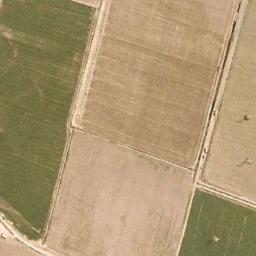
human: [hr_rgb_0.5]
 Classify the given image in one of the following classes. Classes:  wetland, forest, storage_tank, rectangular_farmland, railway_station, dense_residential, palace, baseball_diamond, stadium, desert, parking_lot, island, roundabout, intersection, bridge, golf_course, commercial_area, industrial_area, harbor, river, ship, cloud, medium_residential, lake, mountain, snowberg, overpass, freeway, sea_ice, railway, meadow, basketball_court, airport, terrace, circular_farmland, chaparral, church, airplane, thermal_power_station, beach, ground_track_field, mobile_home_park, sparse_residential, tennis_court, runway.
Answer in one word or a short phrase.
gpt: rectangular_farmland